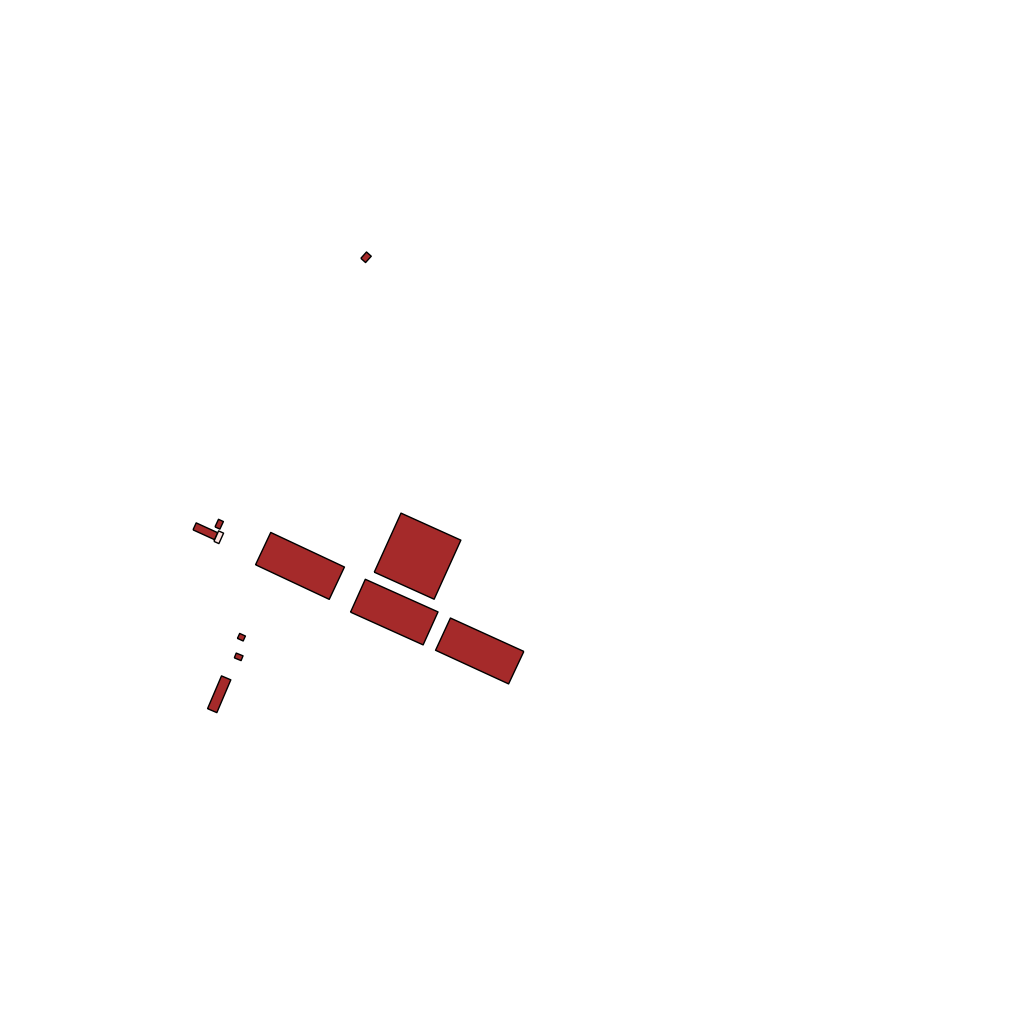
Tags: overhead vector_map, industrial, recreation, individual_rise, density_1, Facility, Gas, 1.0 km²